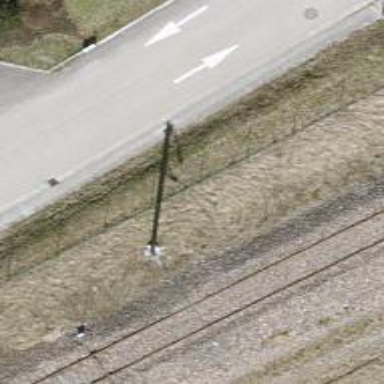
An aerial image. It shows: Catenary mast for power lines.